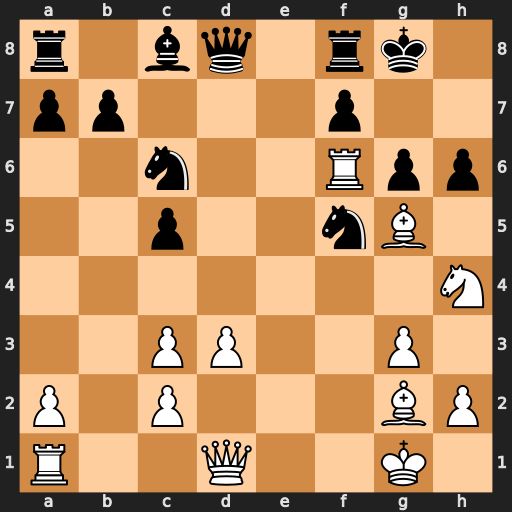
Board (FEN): r1bq1rk1/pp3p2/2n2Rpp/2p2nB1/7N/2PP2P1/P1P3BP/R2Q2K1
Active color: w
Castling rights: -
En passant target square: -
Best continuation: Rxg6+ fxg6 Bxd8